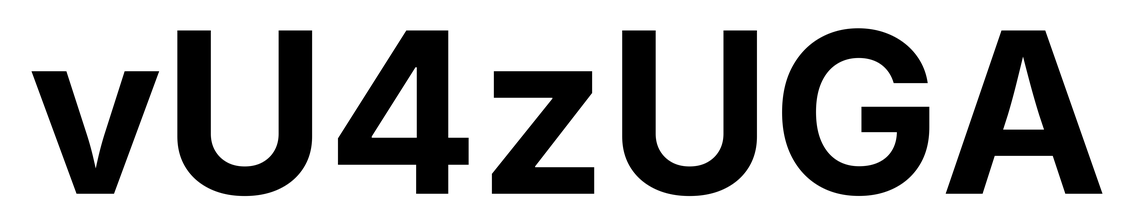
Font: Inter_Bold